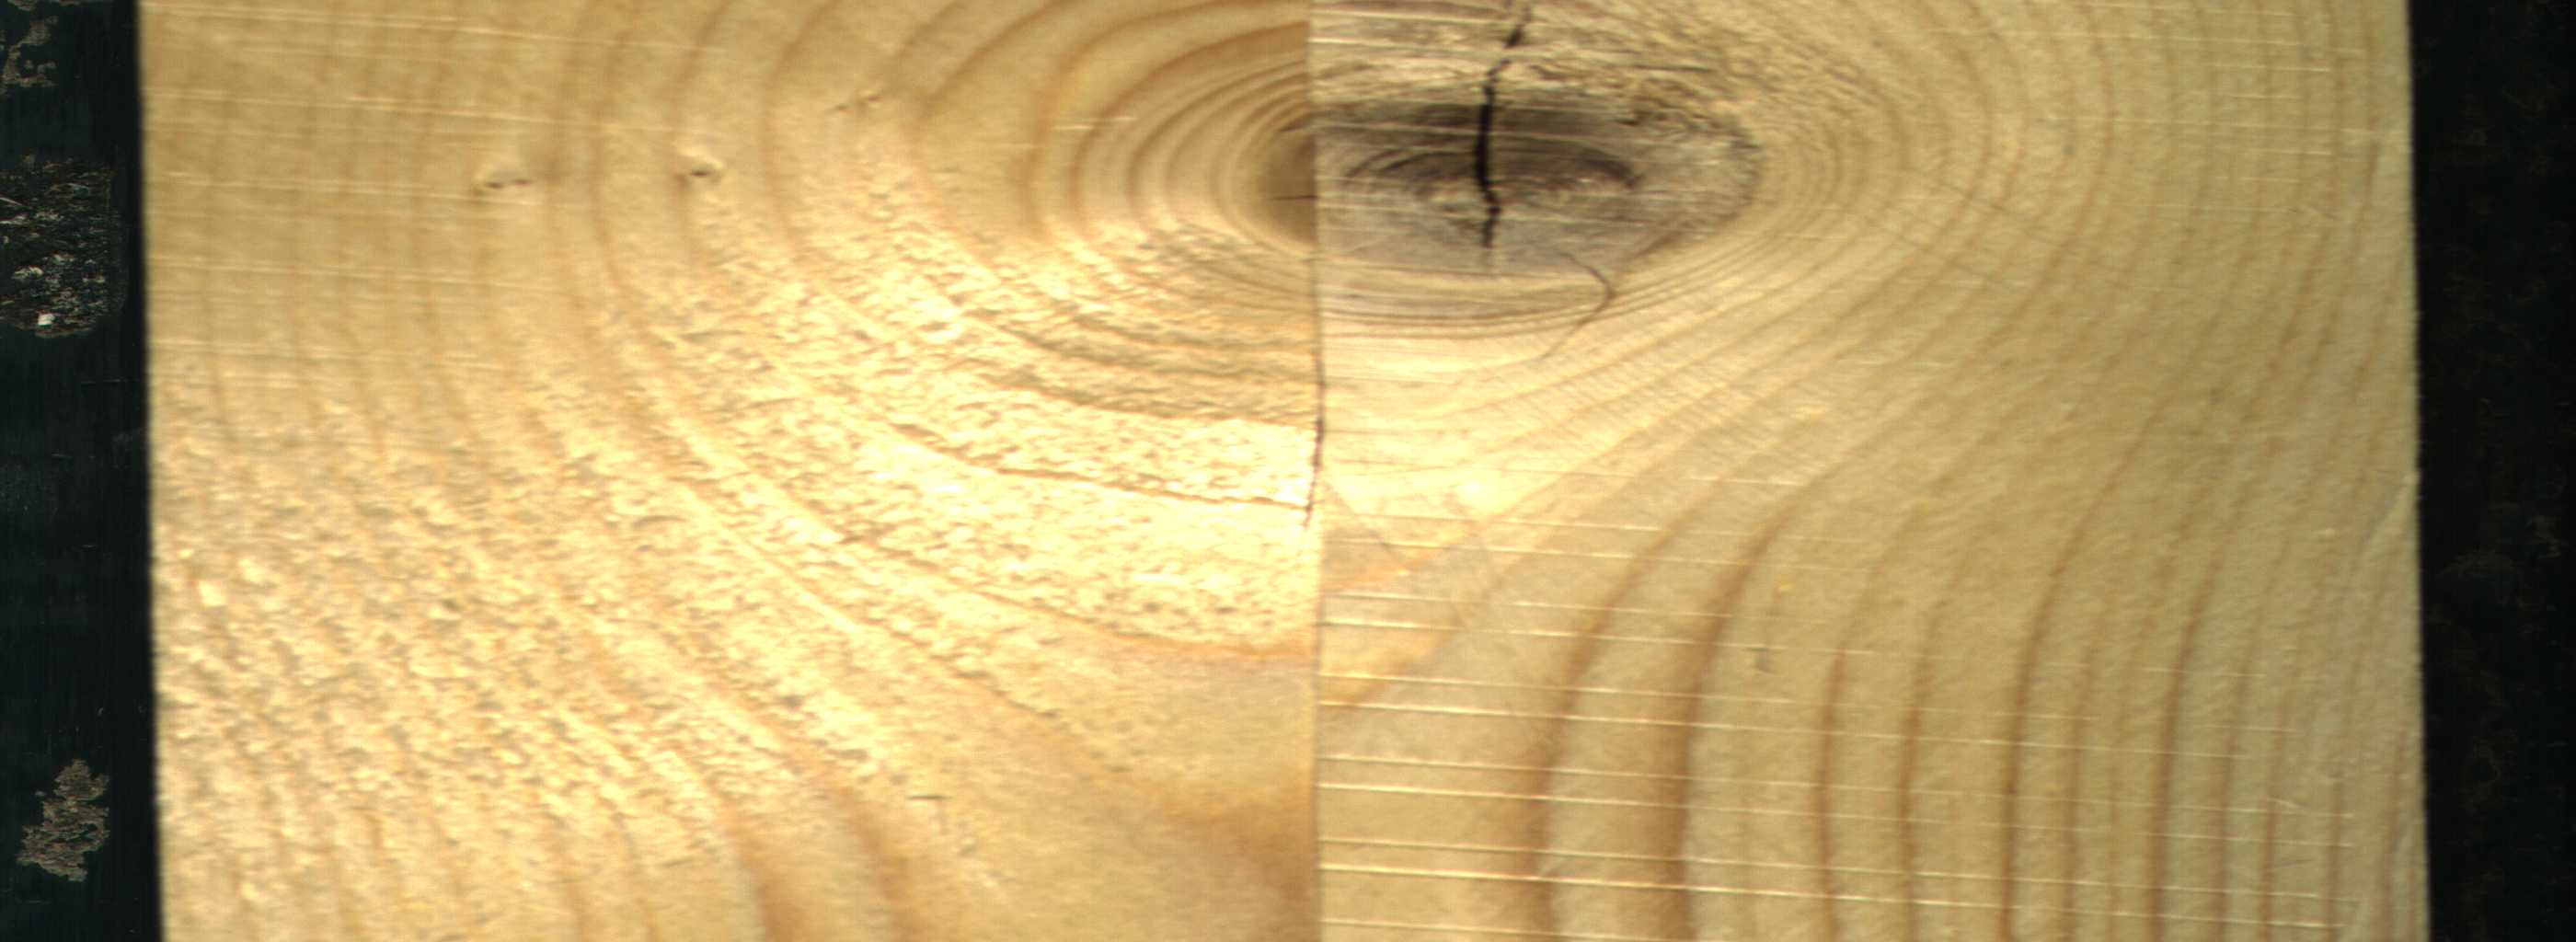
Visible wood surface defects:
knot_with_crack